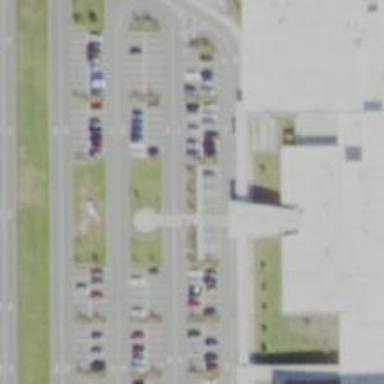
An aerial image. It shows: Parking space is available.